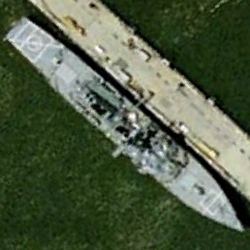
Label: destroyer